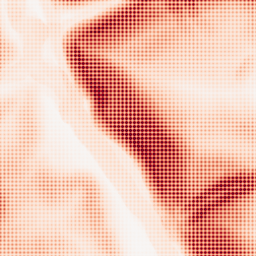
Category: morphological
Decomposition family: morphological_gradient
Decomposition parameters: size: 10
shape: disk
Upsampling method: sinc_blackman
Upsampling parameters: scale: 4
kernel_size: 4
Upsampling scale: 4